Question: I want to create a grid of 4x4 squares with a margin of exactly 20px on the left and right sides of the overall container. Furthermore, this would effectively eliminate the on the first squares in each row and also eliminate the on the last squares in each row since double margins aren't needed.
>

I've so far created the grid of squares with percentages but the problem is that, since I am applying a margin to all sides of each square, this method does not guarantee a left and right margin (on the container) of 20px each.
Fiddle: <URL>
HTML
'''
<section>
<div></div>
<div></div>
<div></div>
<div></div>
<div></div>
<div></div>
<div></div>
<div></div>
<div></div>
<div></div>
</section>
'''
CSS
'''
div {
background: #000;
float: left;
height: 24vw;
margin: 1%;
width: 23%;
}
'''
## Question
How would I be able to create a 4x4 responsive grid of squares with the container (i.e. 'section') always having a 'margin-left' of 20px and a 'margin-right' of 20px?
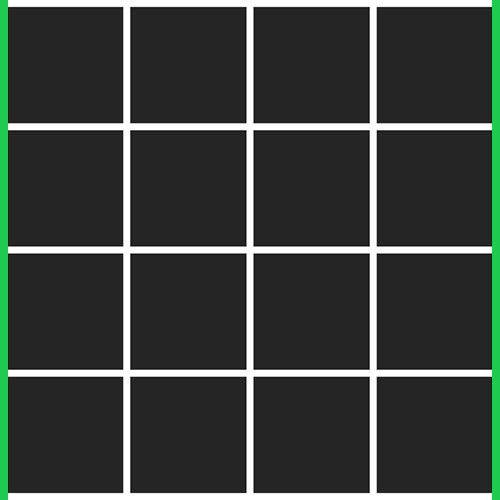
Answer: You can simply add
'''
section{
margin:-1%;
padding:20px;
}
'''
<URL>
This way you can have your 20px fixed gutters on each side of the container. To remove the horizontal scrollbar, you can add an other container with 'overflow:hidden;'
<URL>
'''
html,
body {
margin: 0;
}
.w {
overflow: hidden;
}
section {
margin: -1%;
padding: 20px;
}
section div {
background: #000;
float: left;
height: 24vw;
margin: 1%;
width: 23%;
}
'''
'''
<div class="w">
<section>
<div></div>
<div></div>
<div></div>
<div></div>
<div></div>
<div></div>
<div></div>
<div></div>
<div></div>
<div></div>
</section>
</div>
'''